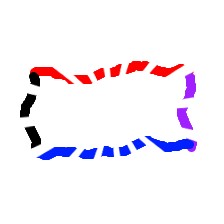
Shape: rectangle